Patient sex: M
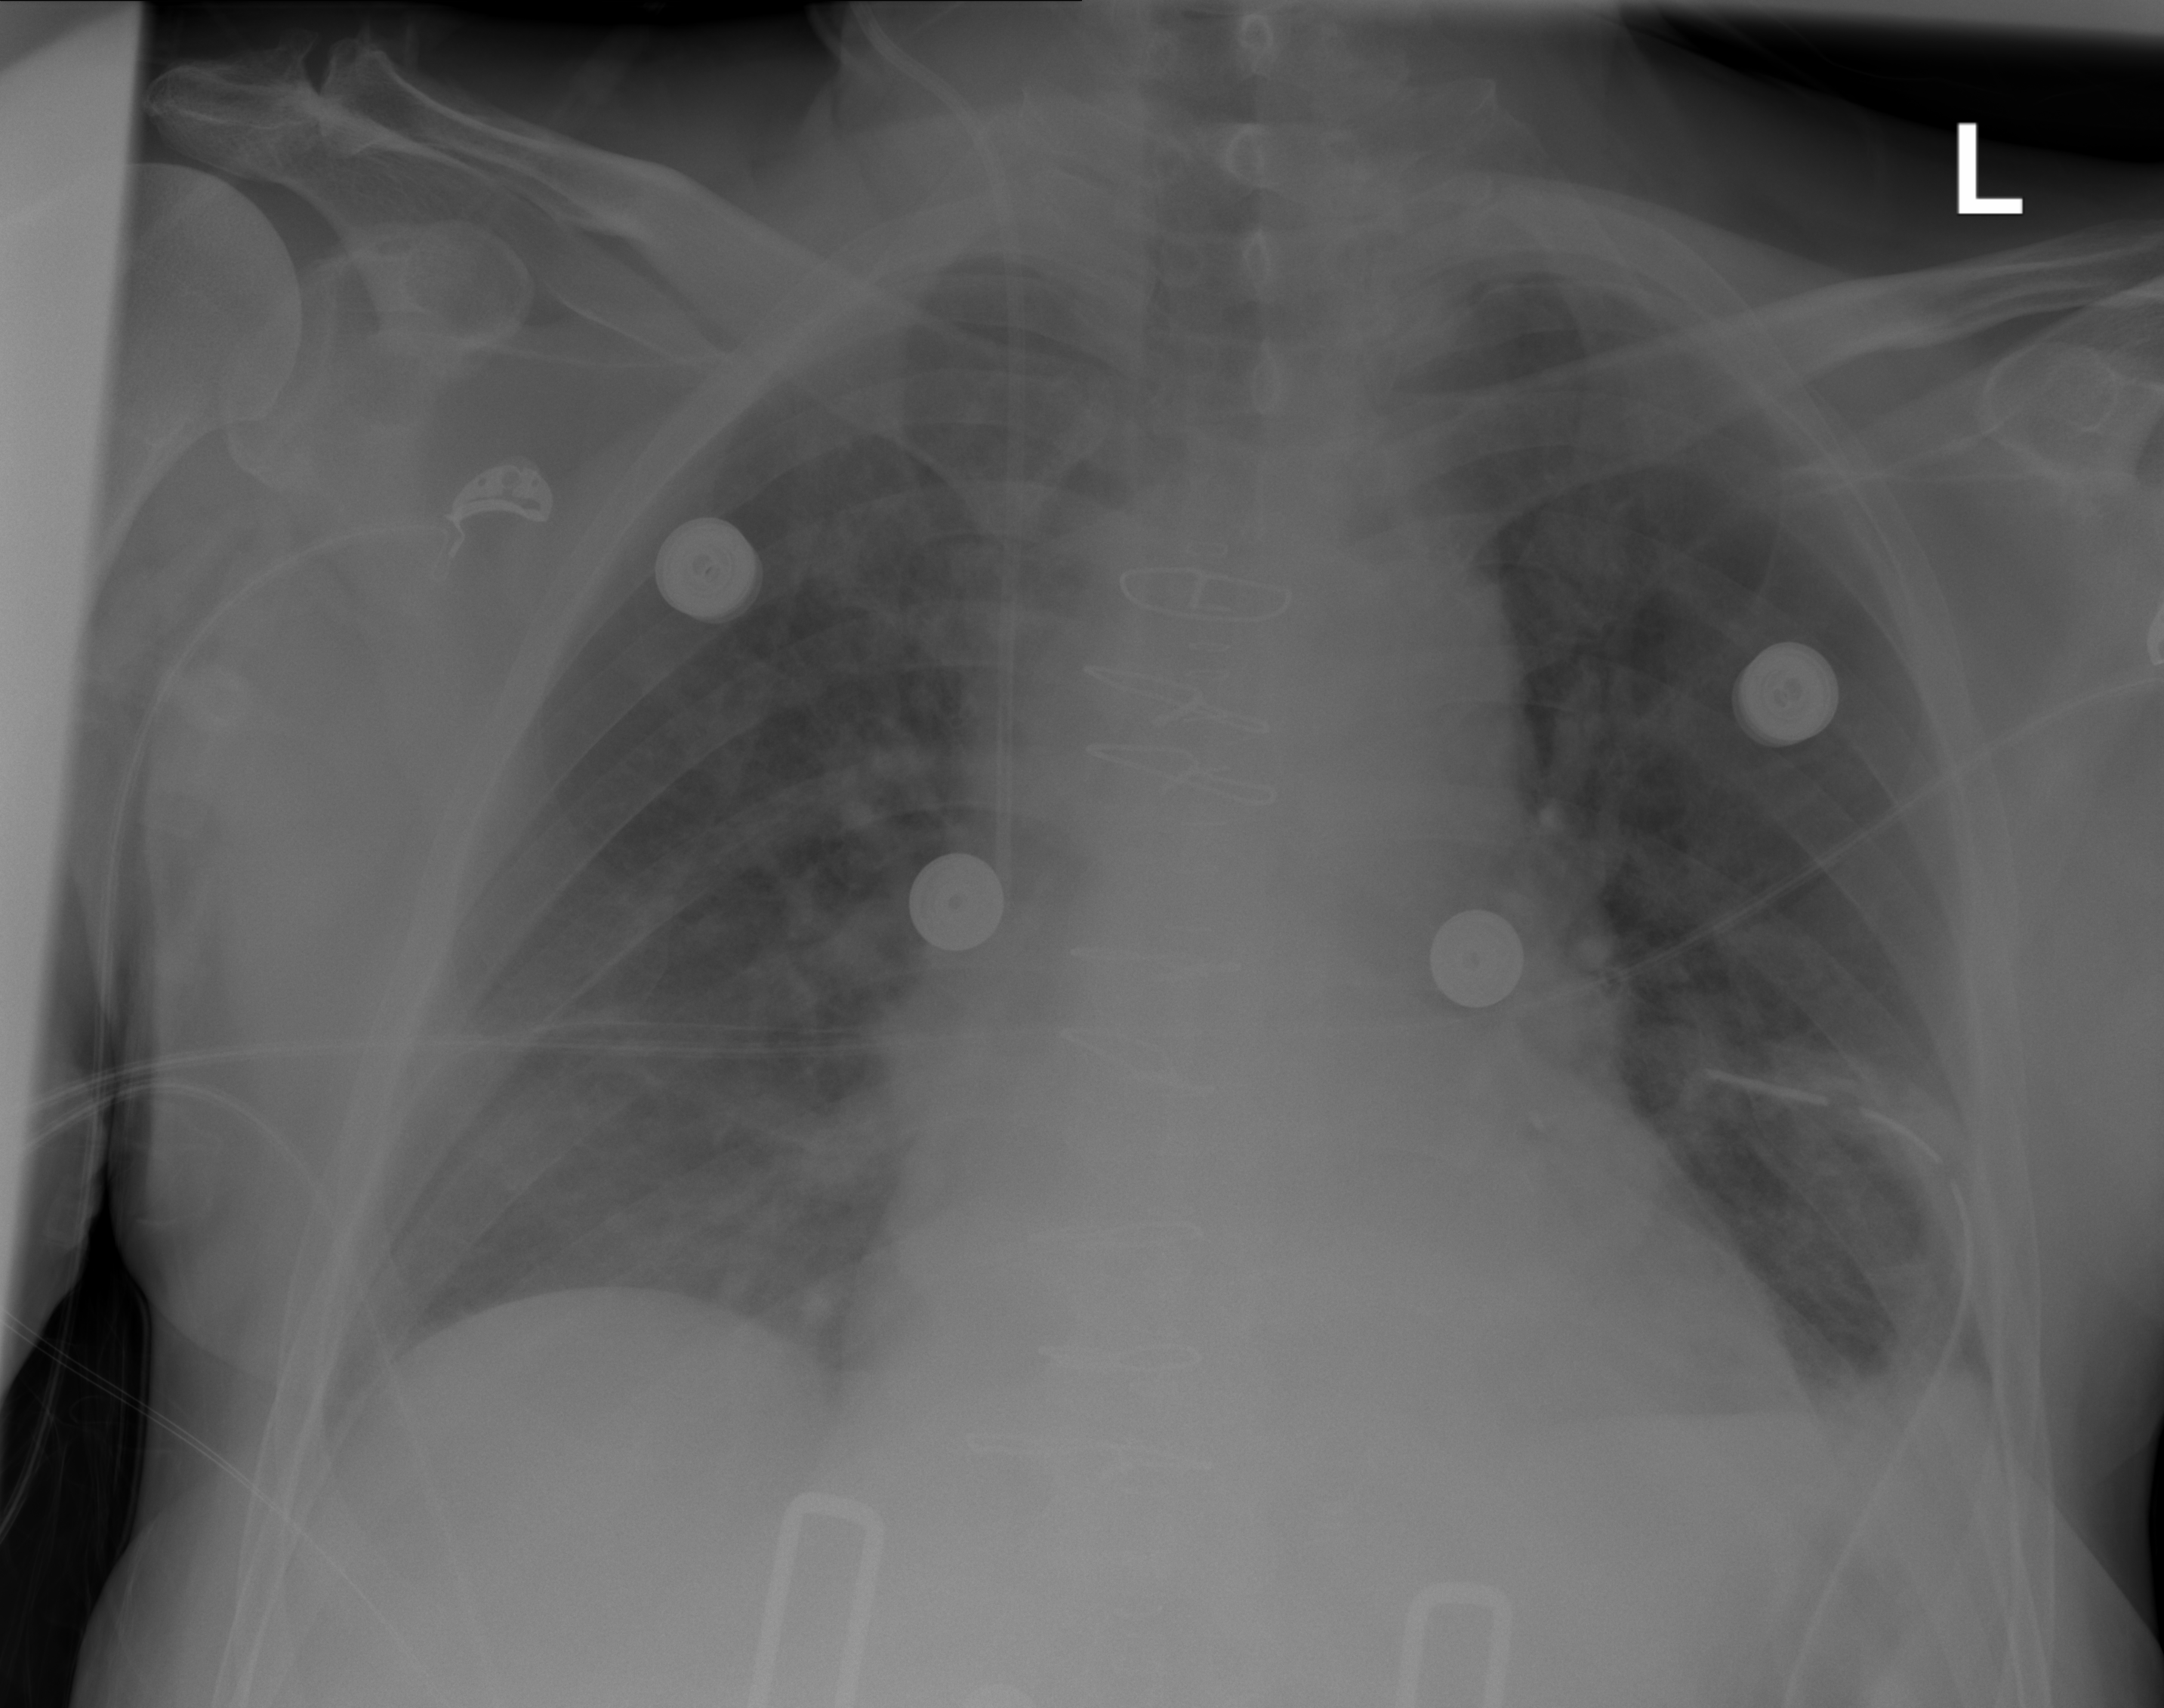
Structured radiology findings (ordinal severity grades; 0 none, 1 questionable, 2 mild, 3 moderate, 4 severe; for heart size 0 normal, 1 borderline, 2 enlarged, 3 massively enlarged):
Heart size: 0
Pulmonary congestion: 2
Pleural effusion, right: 0
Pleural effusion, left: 2
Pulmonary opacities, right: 0
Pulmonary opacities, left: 0
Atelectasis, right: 0
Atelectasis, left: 0